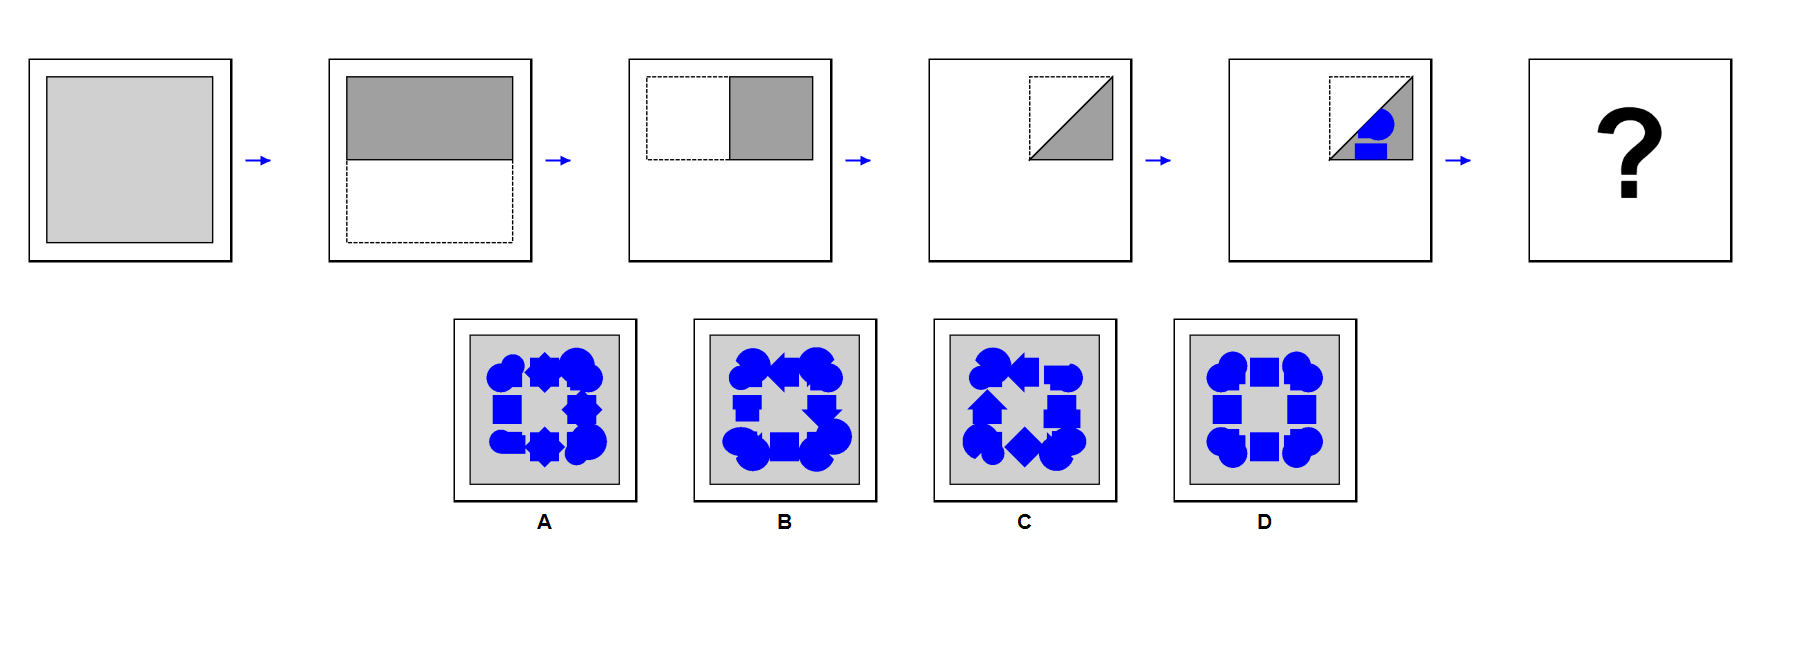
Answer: D